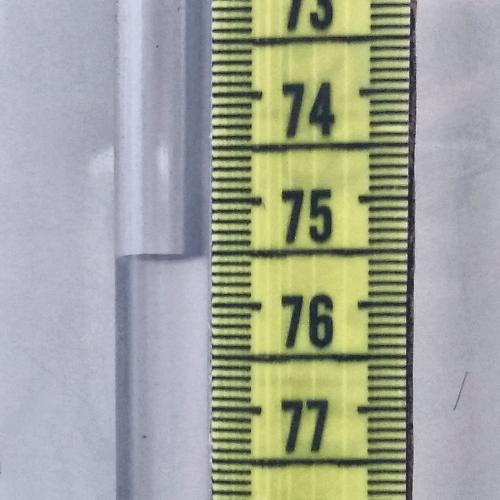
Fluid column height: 75.5 cm